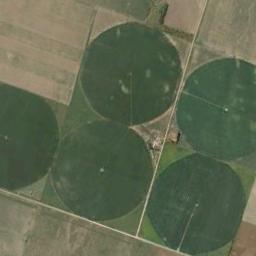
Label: circular_farmland